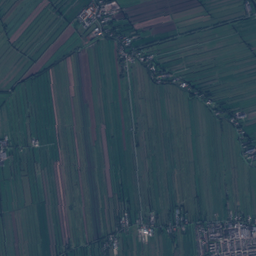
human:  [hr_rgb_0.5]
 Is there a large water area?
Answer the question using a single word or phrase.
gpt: yes

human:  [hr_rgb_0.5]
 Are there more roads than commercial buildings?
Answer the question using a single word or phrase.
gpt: yes

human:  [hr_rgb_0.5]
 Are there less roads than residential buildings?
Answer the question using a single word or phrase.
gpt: yes

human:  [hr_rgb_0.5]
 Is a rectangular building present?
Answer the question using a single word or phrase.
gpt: yes

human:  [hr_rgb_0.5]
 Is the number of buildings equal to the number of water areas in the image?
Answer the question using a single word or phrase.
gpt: no

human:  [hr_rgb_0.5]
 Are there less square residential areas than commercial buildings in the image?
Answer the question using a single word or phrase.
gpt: yes

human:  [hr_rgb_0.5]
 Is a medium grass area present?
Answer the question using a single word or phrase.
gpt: yes

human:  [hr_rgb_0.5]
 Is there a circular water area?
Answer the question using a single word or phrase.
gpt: no

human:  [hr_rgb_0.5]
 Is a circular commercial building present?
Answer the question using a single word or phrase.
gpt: no

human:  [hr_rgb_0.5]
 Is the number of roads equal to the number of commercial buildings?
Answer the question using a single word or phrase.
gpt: no

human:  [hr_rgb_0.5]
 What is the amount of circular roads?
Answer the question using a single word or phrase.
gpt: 0

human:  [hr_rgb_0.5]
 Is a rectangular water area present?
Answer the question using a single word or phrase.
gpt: yes

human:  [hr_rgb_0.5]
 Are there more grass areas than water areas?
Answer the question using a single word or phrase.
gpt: yes

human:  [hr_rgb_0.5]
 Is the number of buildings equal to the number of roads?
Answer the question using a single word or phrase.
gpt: no

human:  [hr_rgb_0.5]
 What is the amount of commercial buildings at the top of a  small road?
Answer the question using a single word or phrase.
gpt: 18

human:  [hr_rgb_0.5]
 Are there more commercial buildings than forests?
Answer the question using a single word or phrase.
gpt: no

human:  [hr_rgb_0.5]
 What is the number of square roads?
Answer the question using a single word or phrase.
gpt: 0

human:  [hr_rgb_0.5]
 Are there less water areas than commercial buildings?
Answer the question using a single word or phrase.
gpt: no

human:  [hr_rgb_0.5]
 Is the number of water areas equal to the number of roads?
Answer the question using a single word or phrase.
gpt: no

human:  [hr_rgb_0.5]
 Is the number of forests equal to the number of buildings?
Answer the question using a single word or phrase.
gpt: no

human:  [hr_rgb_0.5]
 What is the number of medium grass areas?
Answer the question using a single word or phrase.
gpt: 47

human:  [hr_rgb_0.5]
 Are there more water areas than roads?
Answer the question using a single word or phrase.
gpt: yes

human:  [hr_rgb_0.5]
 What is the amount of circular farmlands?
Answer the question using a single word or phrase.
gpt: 0

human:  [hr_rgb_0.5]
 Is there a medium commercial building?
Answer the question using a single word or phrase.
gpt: yes

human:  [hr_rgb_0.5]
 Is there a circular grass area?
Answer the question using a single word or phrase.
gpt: no

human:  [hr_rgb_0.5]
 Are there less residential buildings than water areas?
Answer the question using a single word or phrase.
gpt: no

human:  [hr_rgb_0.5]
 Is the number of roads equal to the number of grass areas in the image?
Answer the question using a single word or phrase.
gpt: no

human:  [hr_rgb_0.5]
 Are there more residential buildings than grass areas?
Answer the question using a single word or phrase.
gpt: yes

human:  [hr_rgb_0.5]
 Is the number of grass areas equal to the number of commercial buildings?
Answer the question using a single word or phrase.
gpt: no

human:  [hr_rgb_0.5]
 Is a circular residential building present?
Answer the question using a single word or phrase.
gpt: yes

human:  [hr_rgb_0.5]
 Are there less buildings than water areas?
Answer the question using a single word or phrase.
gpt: no

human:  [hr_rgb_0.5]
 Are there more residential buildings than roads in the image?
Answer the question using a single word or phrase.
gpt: yes

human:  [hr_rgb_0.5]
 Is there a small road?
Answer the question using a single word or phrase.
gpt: yes

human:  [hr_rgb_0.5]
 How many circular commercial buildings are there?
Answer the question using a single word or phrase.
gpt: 0

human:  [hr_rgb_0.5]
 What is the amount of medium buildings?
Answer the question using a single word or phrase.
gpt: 8

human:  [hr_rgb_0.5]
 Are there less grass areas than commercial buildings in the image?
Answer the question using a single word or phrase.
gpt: no